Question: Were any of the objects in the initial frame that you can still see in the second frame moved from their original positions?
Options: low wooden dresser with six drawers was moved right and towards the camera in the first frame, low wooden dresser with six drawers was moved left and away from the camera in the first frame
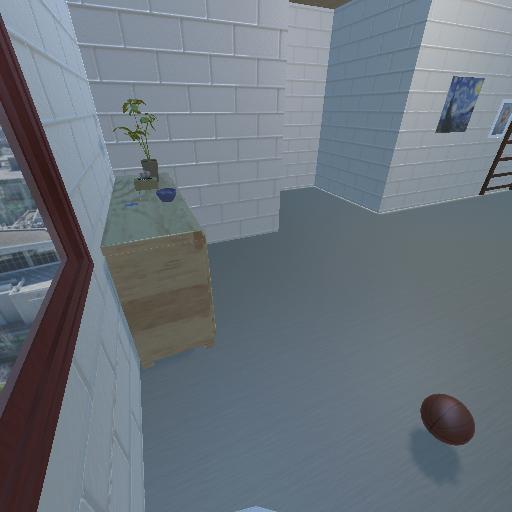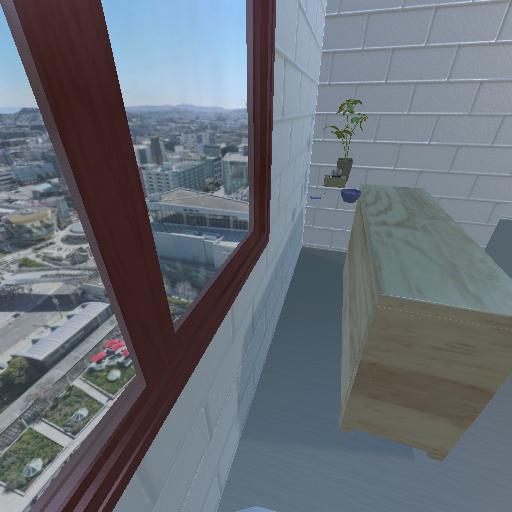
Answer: low wooden dresser with six drawers was moved right and towards the camera in the first frame